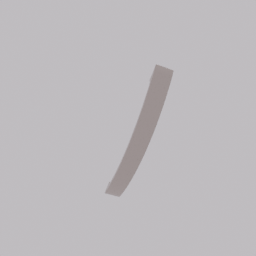
Label: mechanical